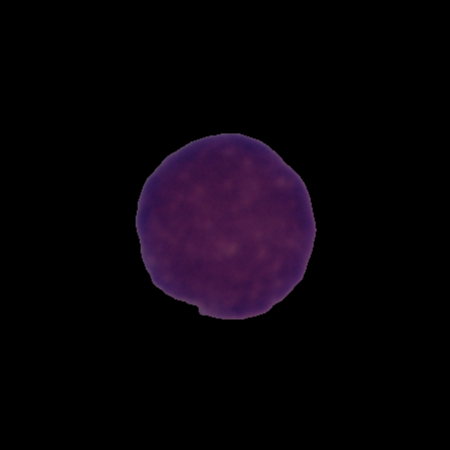
Label: healthy